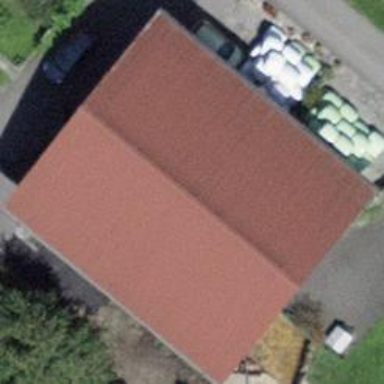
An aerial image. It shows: Rural barn.